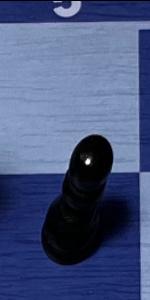
Label: Pawn_Black